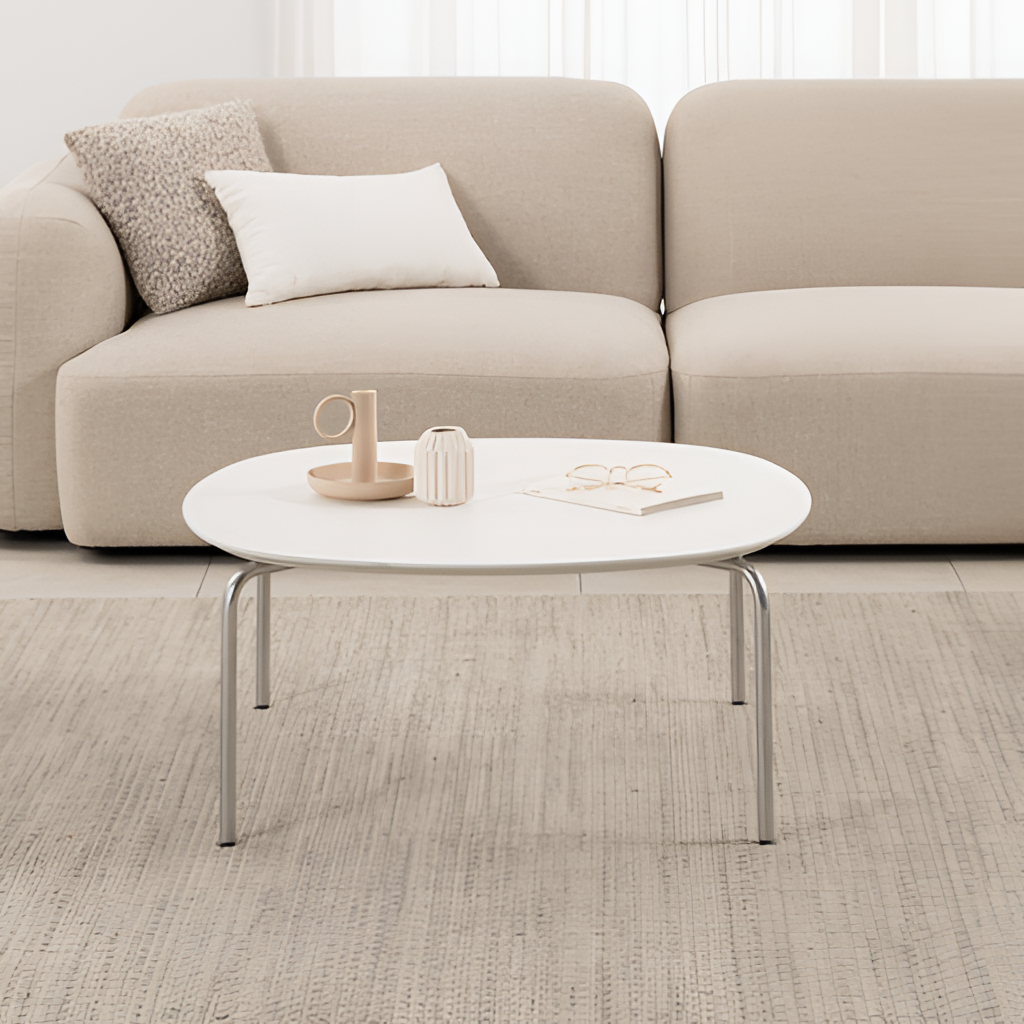
living room, fabric sectional sofa, contemporary, cream rug flooring, with woven pattern, cream paint wallpaper, with solid pattern